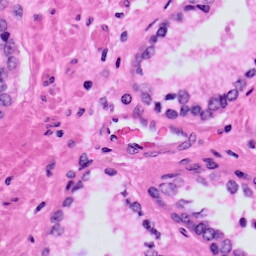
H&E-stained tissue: Prostate